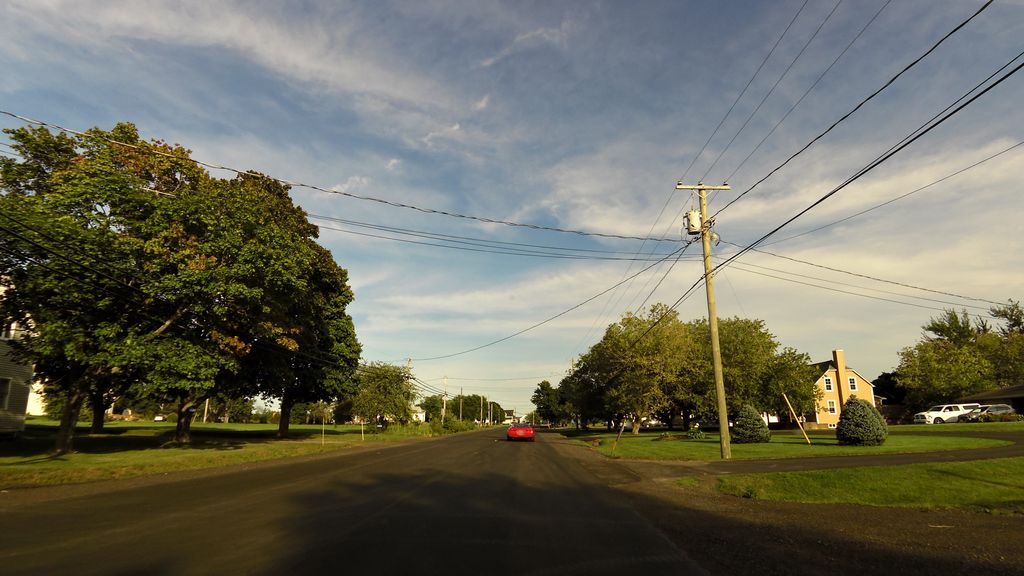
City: charlottetown